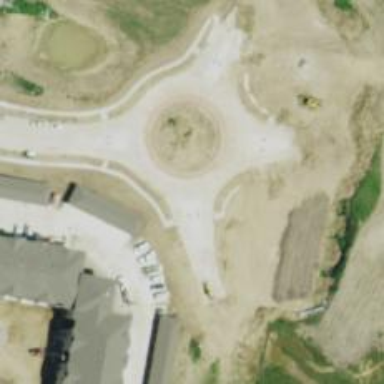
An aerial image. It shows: Roundabout on residential road.